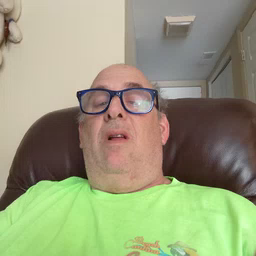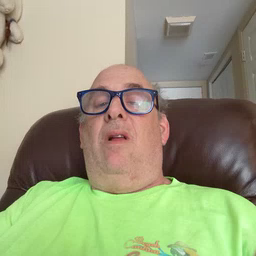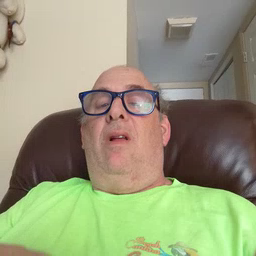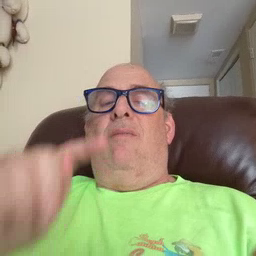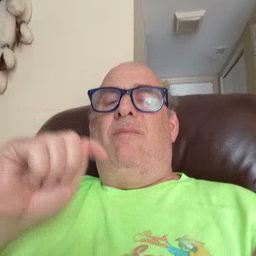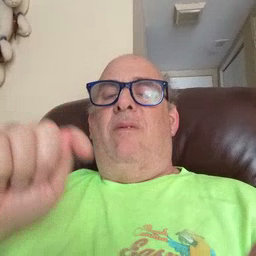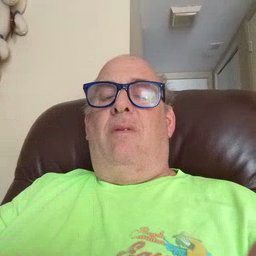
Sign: potty